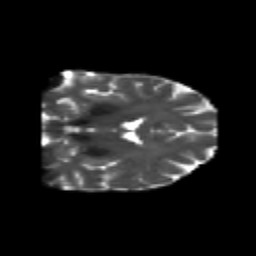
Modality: T2w
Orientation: coronal
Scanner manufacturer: siemens
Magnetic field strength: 3 T
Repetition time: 6.8 s
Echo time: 0.093 s